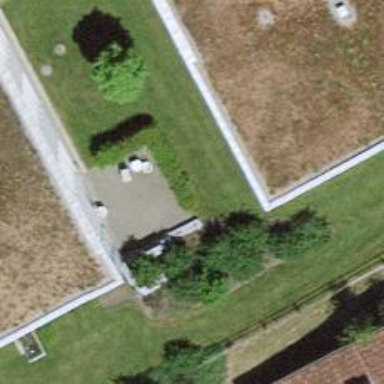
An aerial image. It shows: Hedge barrier.